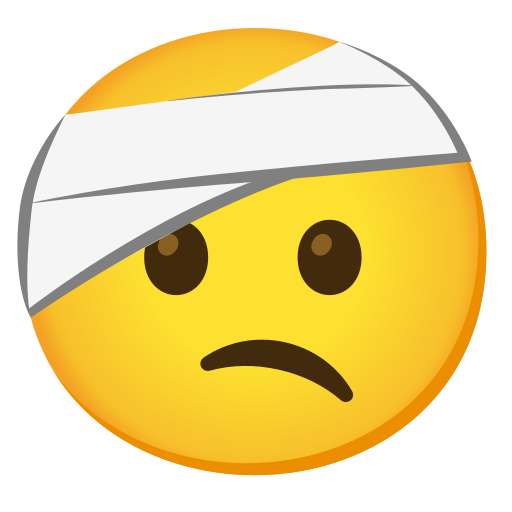
Emoji: 🤕